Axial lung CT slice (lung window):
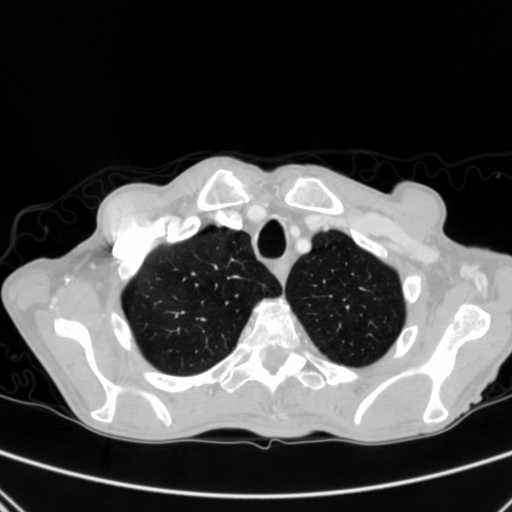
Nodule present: no